Question: Ok so on W3Schools, it has the image below. Is there a way to keep the outer orange/yellow part and simply replace the "Content goes here" by doing 'src="somehtmlpage.html"' which contains only a body or whatever?

I know I can do it with a Frame/IFrame but I read somewhere that Frames aren't good or something like that.. Any ideas?
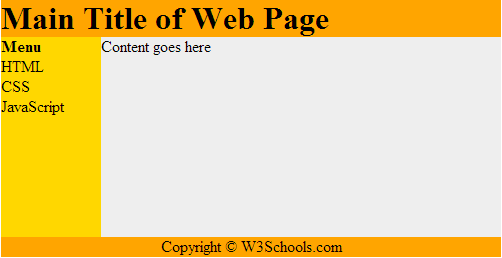
Answer: You're right, frames are not a good idea, but if you want an html solution that's what you have to use.
However, you can load content into that div using javascript. I recommend using jQuery's '.load()' method for this task, as it will streamline the process for you and allow you to select specific content from the source file.